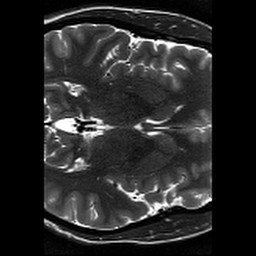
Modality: T2w
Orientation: axial
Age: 31
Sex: female
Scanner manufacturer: siemens
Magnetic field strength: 3 T
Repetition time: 11.39 s
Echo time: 0.09 s